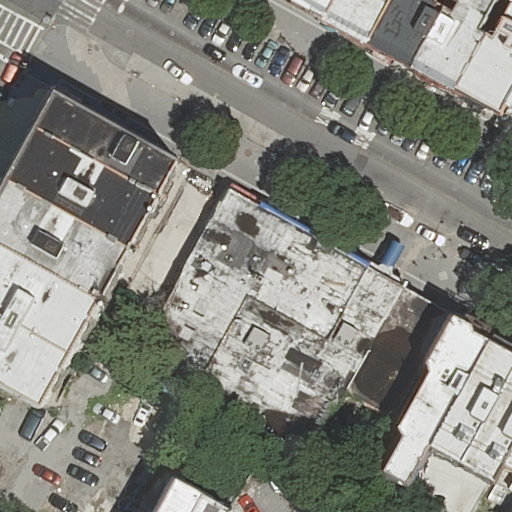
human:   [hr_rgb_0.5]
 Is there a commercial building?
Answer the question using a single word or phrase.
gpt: no

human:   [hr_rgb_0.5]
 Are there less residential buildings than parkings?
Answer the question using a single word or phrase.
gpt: no

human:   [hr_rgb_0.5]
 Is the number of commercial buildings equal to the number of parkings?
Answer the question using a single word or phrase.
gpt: no

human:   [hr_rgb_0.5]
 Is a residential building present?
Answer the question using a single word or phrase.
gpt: yes

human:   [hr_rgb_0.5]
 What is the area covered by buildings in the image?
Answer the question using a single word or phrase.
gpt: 3836m2

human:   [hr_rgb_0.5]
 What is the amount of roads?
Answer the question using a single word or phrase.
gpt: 2

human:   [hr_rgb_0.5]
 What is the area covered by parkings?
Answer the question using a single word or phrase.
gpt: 720m2

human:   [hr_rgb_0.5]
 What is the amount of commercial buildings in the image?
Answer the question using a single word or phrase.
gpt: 0

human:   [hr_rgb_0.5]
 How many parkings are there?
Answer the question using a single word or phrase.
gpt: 2

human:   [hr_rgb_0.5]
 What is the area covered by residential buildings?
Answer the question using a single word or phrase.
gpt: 3836m2

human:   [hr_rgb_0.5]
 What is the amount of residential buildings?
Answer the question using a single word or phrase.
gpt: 19

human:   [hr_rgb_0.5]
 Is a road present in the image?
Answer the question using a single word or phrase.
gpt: yes

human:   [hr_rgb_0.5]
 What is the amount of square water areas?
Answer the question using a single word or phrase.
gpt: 0

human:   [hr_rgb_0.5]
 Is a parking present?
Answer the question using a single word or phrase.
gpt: yes

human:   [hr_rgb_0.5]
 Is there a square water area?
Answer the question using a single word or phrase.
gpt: no

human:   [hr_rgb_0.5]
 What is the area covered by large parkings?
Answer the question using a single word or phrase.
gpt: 629m2

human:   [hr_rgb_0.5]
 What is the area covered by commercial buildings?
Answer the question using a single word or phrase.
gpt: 0m2

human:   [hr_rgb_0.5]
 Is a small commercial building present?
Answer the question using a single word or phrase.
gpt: no

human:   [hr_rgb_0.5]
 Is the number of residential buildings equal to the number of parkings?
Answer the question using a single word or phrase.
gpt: no

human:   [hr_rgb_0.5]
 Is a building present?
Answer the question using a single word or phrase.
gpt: yes

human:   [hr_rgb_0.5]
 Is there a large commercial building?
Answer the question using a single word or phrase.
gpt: no

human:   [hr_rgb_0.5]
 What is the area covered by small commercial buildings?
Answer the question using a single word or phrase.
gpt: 0m2

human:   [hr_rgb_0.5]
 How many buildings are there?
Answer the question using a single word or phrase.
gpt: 19

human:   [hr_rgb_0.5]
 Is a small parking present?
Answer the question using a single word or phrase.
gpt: yes

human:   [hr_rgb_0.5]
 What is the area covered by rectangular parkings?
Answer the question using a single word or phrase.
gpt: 720m2

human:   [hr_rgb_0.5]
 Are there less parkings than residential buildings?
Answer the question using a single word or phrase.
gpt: yes

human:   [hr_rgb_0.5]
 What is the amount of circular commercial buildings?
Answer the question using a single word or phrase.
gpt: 0

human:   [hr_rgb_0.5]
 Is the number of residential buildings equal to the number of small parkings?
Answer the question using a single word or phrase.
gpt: no

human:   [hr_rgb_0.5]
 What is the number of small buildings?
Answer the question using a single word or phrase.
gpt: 8

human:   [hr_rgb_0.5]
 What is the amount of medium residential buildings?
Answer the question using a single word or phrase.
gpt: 10

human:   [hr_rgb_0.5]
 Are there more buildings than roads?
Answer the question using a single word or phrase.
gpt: yes

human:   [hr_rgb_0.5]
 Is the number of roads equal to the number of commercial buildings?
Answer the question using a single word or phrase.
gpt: no

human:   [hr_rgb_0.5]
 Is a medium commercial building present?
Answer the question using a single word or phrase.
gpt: no

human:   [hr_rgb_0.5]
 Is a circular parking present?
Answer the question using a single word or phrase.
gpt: no

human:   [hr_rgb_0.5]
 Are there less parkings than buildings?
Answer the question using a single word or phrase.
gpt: yes

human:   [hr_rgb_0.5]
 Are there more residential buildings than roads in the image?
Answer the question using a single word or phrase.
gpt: yes

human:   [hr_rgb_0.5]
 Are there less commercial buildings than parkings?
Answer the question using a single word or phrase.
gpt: yes

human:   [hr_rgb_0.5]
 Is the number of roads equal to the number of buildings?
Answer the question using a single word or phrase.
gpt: no

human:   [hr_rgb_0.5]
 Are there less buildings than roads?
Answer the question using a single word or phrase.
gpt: no

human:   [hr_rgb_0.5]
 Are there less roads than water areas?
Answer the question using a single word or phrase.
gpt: no

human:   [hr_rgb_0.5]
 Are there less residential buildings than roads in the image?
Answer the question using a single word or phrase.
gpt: no

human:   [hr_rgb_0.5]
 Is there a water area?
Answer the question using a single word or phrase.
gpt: no

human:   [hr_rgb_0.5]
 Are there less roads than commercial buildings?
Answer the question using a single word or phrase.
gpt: no

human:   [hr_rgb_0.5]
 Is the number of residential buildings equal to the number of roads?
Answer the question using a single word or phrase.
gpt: no

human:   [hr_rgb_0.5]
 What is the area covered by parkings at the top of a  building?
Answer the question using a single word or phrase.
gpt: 0m2

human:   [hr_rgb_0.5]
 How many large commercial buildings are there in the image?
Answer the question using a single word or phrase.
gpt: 0

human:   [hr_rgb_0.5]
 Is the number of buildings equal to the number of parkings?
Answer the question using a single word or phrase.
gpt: no

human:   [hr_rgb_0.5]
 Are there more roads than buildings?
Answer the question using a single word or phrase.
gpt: no

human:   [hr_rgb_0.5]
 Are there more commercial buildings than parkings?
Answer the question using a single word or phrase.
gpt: no

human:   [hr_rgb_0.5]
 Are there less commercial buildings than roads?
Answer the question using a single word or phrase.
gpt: yes

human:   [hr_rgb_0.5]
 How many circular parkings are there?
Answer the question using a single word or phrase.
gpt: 0

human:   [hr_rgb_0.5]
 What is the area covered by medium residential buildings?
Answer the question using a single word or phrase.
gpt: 1943m2

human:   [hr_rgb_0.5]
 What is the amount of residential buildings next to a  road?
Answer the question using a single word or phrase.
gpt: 19

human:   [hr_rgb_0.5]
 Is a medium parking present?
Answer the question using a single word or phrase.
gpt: no

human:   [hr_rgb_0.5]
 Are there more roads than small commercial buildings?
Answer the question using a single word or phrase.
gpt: yes

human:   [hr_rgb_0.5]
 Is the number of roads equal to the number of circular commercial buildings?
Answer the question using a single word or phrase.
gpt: no

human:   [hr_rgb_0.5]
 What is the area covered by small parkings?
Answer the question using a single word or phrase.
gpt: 91m2

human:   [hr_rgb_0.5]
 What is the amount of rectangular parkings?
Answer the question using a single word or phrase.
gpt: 2

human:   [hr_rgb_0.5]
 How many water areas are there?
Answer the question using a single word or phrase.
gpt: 0

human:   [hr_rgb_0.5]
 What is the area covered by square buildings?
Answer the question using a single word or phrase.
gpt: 0m2

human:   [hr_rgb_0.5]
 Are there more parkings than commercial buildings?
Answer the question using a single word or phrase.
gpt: yes

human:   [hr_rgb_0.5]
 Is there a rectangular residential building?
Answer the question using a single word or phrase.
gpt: yes

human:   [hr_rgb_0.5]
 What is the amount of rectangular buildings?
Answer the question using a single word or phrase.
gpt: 15

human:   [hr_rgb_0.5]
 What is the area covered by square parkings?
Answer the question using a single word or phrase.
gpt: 0m2